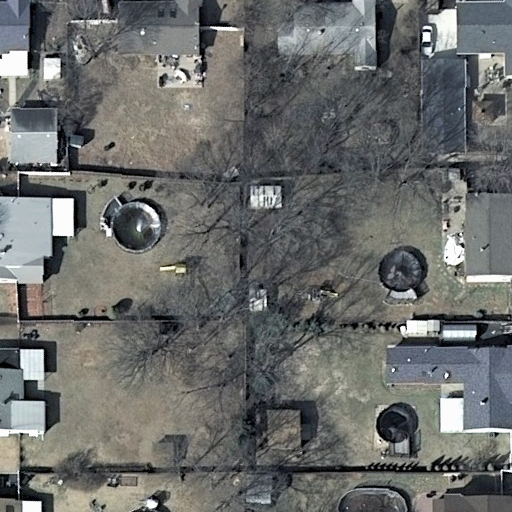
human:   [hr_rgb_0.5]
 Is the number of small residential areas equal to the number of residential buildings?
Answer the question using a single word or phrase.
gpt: no

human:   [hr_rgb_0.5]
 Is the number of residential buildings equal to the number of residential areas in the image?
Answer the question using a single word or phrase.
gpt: no

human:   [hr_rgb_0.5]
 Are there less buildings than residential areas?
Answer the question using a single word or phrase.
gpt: no

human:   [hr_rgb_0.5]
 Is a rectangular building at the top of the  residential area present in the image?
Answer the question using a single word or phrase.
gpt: yes

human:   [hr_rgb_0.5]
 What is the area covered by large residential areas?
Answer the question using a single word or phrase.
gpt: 10599m2

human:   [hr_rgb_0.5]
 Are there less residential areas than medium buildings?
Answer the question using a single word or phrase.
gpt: yes

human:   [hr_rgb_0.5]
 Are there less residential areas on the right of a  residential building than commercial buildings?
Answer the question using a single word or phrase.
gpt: no

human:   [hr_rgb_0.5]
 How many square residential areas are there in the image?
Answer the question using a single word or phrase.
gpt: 0

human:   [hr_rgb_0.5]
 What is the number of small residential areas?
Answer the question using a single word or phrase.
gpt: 0

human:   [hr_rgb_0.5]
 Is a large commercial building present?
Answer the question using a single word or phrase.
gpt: no

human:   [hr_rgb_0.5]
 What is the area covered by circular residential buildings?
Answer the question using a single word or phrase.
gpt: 0m2

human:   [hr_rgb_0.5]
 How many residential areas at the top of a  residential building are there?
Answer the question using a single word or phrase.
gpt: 1

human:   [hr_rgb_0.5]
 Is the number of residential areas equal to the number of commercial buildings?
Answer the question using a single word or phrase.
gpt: no

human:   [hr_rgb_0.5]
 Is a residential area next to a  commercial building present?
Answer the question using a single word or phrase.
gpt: no

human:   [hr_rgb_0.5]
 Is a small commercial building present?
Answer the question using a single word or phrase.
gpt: no

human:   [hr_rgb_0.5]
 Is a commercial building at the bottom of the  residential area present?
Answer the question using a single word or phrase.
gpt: no

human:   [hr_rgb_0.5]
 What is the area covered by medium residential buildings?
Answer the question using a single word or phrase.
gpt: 1727m2

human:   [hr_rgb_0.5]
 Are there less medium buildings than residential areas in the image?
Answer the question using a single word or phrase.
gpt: no

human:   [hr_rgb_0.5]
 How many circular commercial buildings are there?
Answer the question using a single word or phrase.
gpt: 0

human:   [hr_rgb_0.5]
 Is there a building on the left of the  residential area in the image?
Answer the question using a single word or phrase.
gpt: no

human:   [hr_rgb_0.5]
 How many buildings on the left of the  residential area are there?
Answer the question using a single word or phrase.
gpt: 0

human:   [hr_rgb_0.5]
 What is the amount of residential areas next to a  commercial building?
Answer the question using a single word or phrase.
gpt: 0

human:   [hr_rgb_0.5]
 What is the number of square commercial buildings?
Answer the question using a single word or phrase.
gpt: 0

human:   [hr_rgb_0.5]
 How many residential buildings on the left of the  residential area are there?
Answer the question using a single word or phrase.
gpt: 0

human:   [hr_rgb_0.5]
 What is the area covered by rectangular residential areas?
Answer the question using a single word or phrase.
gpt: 10599m2

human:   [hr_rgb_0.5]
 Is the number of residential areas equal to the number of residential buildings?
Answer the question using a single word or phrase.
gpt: no

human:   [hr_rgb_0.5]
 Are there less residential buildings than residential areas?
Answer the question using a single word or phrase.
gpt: no

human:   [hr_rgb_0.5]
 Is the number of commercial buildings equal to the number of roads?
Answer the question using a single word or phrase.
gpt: yes

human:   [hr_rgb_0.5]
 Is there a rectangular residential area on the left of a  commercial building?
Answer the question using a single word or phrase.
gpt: no

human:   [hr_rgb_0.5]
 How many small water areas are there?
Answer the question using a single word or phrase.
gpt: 0

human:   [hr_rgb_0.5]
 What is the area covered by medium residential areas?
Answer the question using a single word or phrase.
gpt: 0m2

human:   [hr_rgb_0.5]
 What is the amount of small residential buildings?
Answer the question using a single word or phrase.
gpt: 2

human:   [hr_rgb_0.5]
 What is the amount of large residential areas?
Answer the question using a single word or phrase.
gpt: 1

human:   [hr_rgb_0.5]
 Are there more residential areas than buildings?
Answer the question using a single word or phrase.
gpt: no

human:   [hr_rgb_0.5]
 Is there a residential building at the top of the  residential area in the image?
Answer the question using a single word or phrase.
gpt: yes

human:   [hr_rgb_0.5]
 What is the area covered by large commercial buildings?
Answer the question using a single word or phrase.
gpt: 0m2